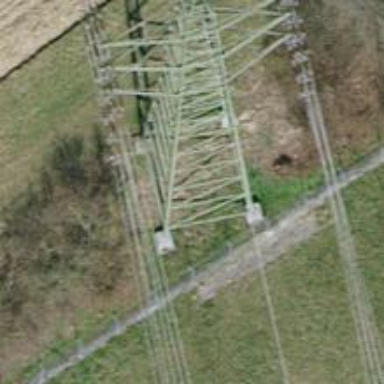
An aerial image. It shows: Power line in the image.